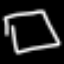
Label: square